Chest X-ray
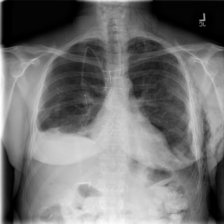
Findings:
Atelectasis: negative
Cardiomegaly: negative
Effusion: positive
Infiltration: negative
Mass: negative
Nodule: negative
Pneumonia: negative
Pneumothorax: positive
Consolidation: negative
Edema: negative
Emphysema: negative
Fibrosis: negative
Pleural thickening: negative
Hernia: negative